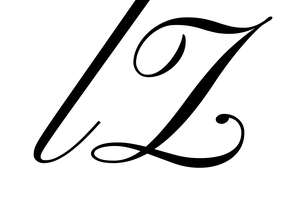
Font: PinyonScript-Regular